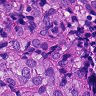
Metastatic tissue present: yes